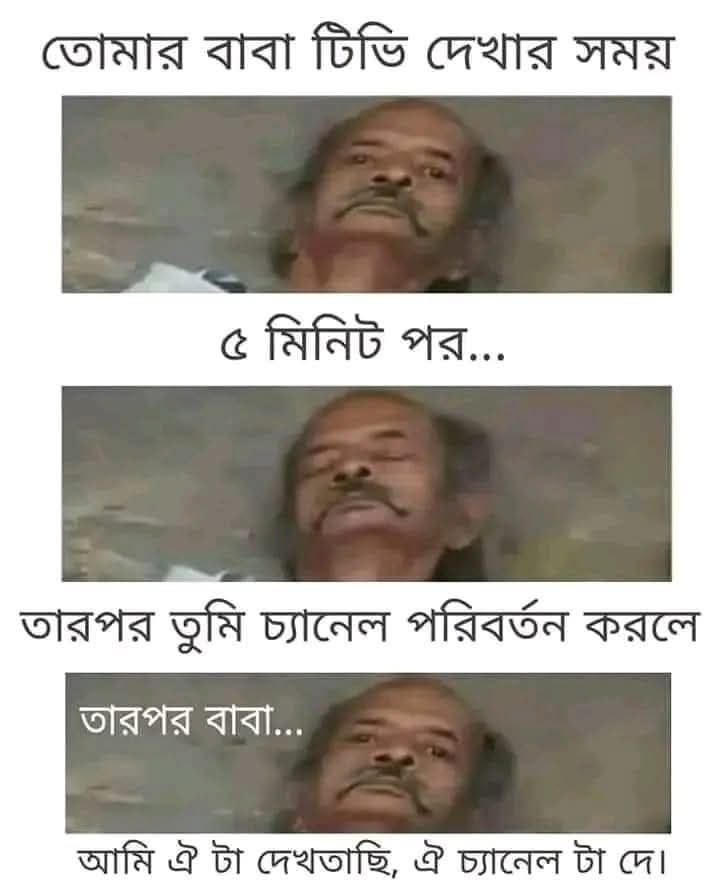
Text: তোমার বাবা টিভি দেখার সময়
৫ মিনিট পর...
তারপর তুমি চ্যানেল পরিবর্তন করলে
তারপর বাবা...
আমি ঐ টা দেখতাছি, ঐ চ্যানেল টা দে।
Label: Non Hate